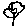
Label: flower